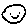
Label: smiley face